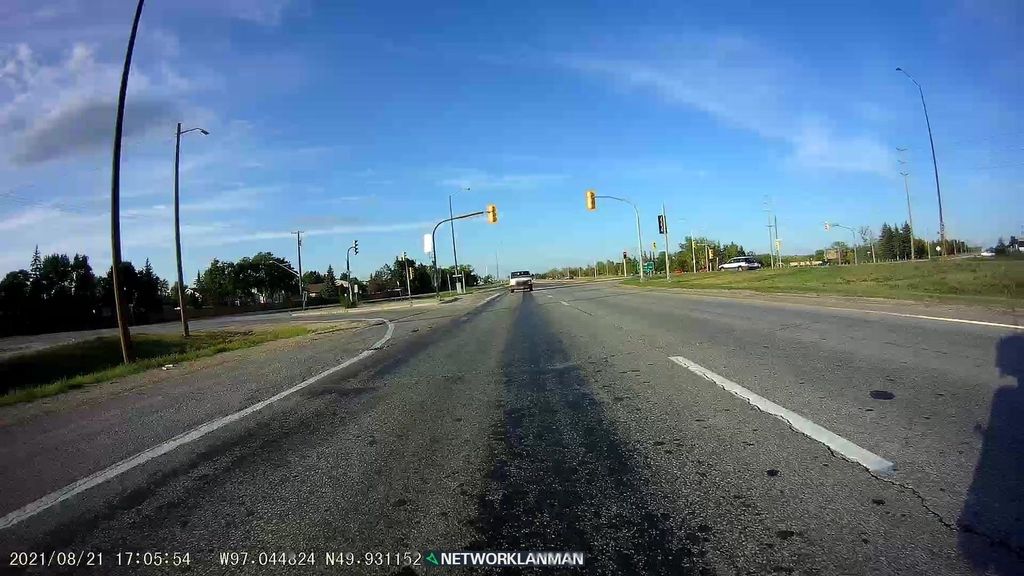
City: winnipeg